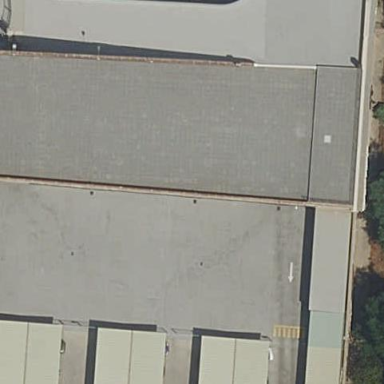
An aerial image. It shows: Part of building.